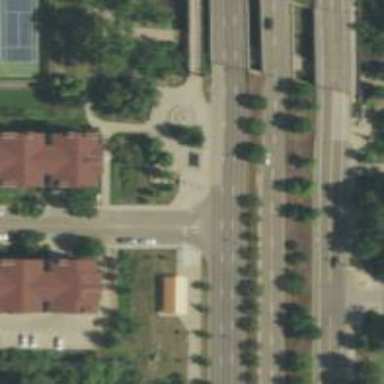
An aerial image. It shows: Primary highway with separate sidewalk.